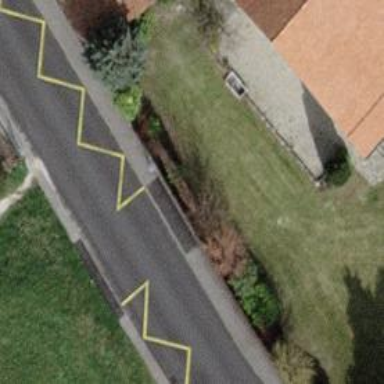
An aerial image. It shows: Zebra crossing for pedestrians.